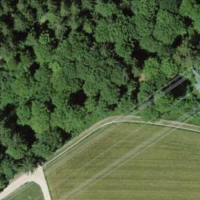
EUNIS habitat code: 44
Species observed at this site:
Trifolium pratense
Acer pseudoplatanus